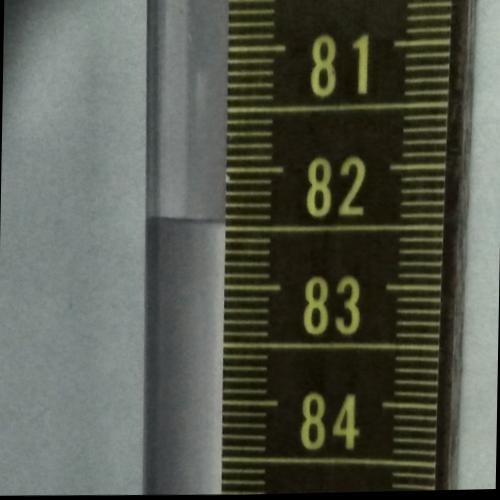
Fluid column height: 82.4 cm